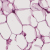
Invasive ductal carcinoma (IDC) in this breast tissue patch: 0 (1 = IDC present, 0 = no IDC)